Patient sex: F
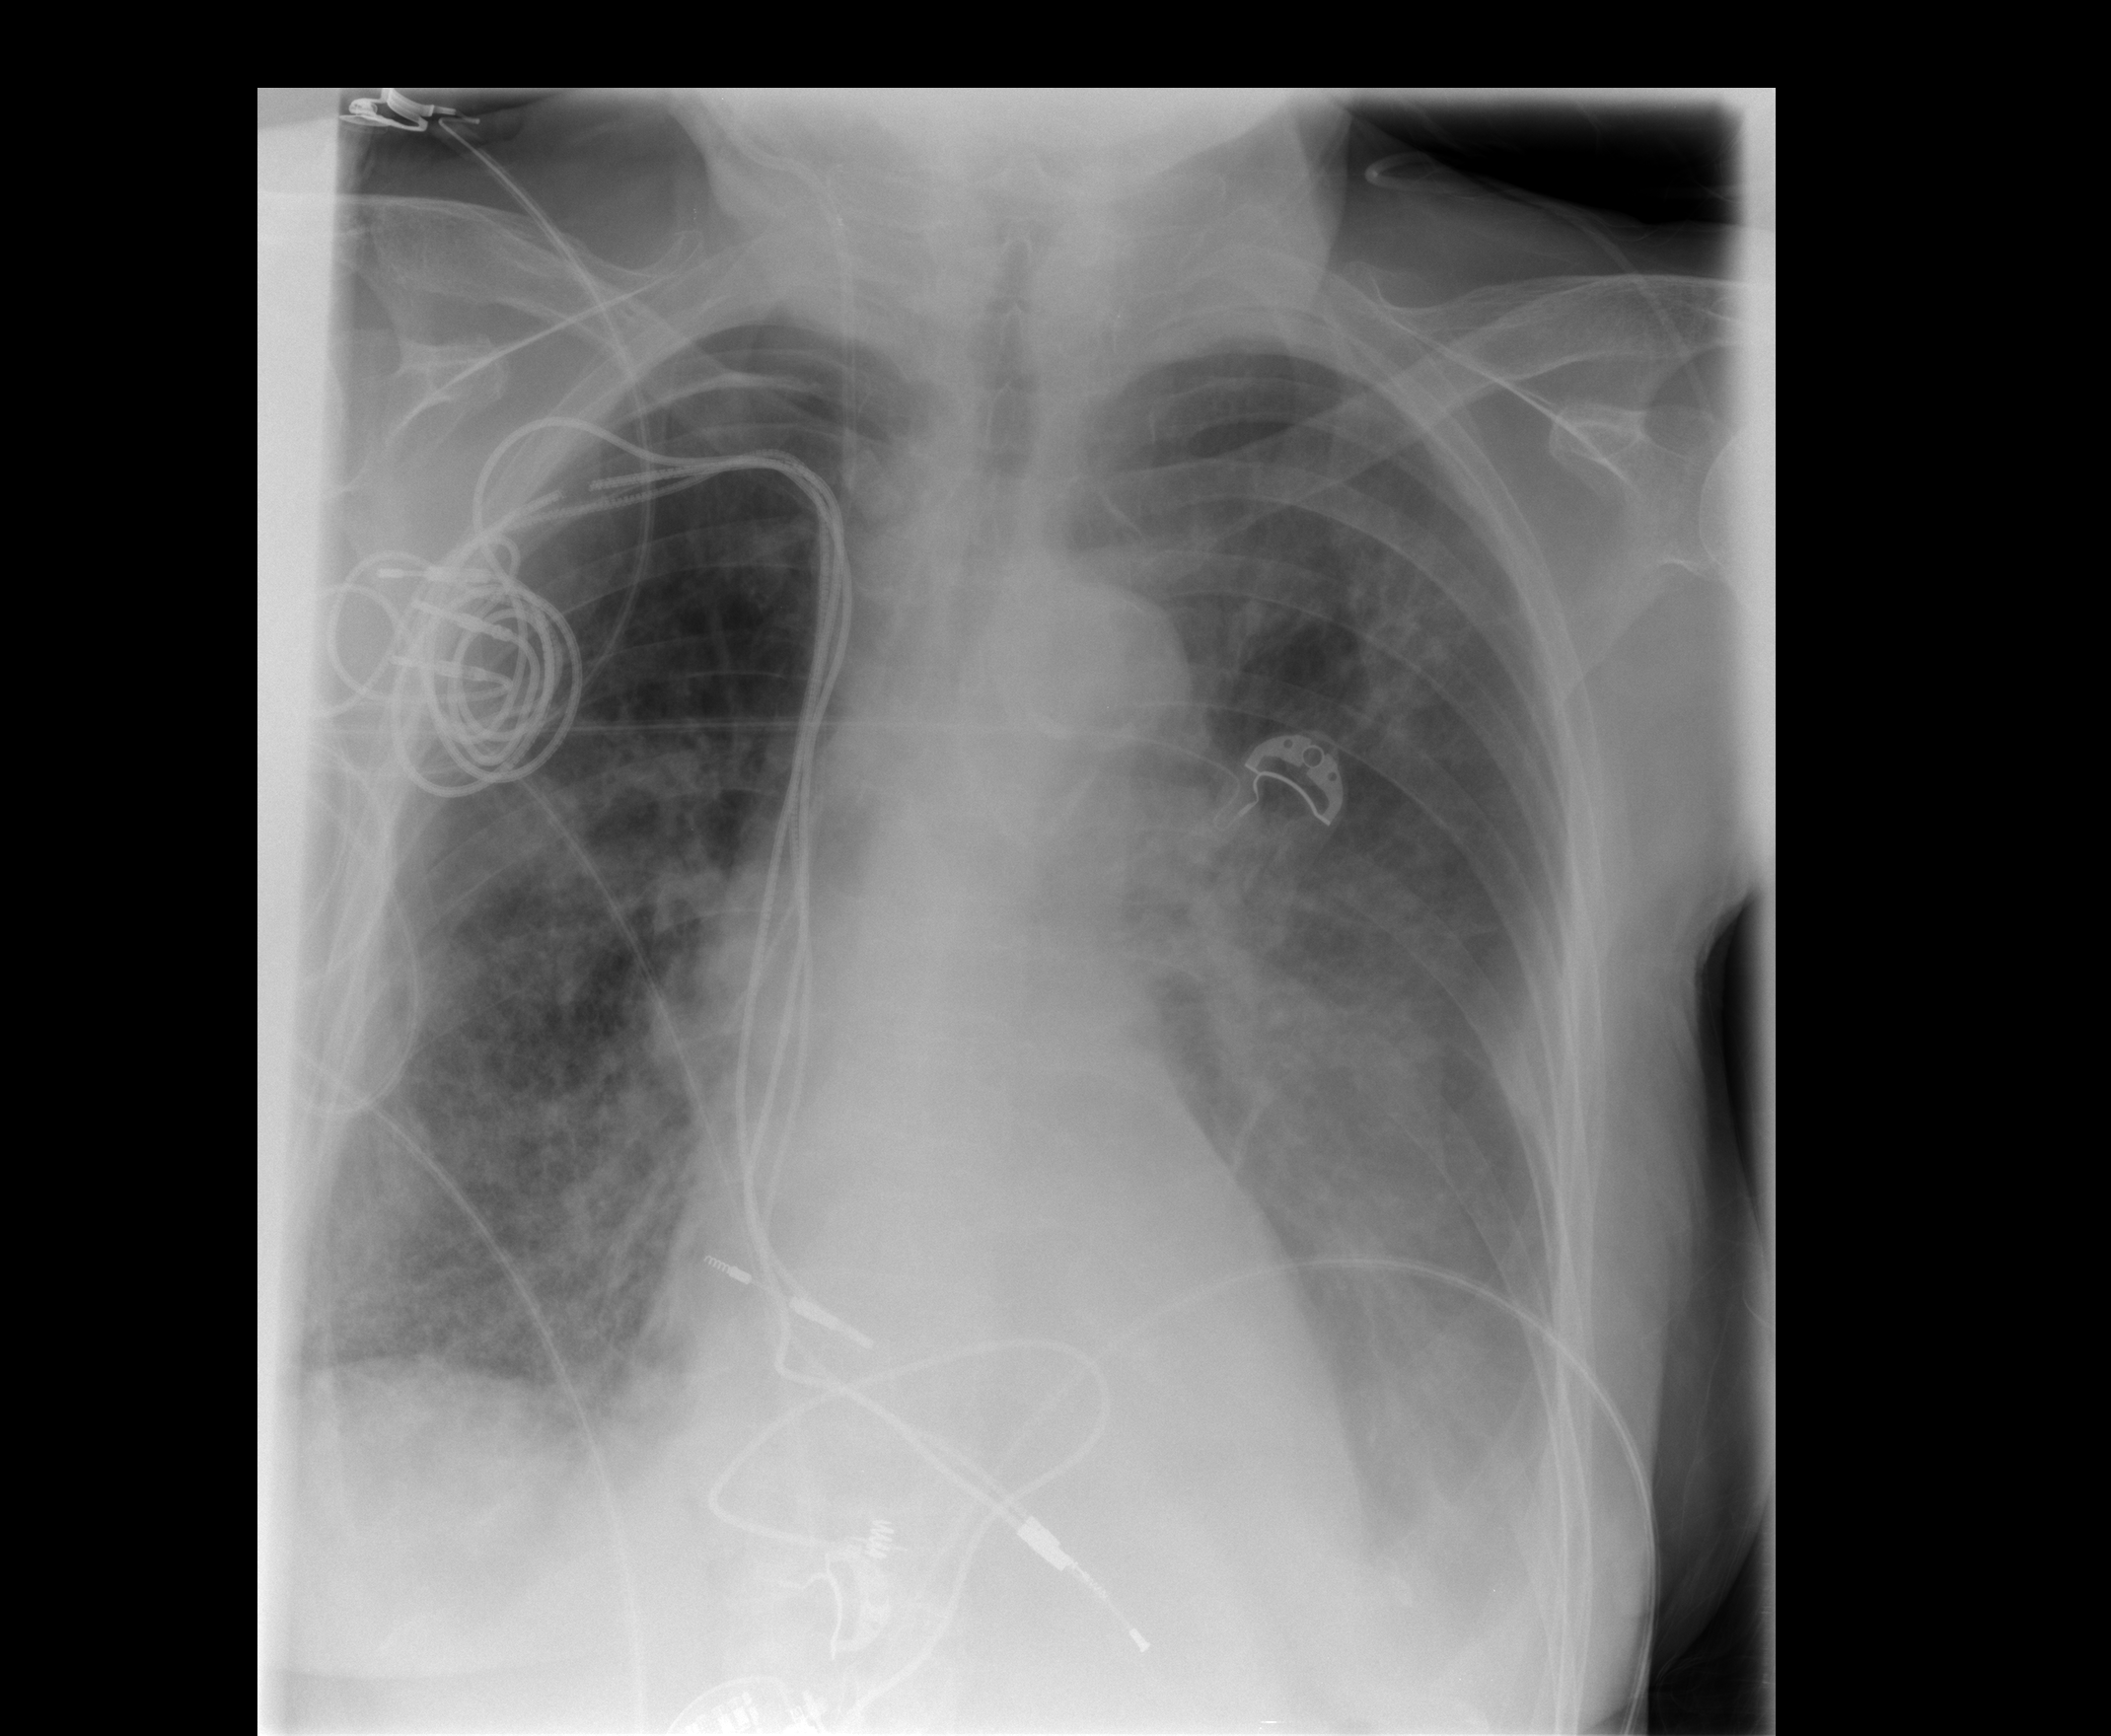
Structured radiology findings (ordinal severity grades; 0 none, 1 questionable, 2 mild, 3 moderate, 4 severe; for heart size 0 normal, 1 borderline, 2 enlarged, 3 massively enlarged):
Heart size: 0
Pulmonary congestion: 3
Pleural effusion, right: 2
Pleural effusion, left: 2
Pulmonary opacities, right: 2
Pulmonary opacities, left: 2
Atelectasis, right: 2
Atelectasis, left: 3